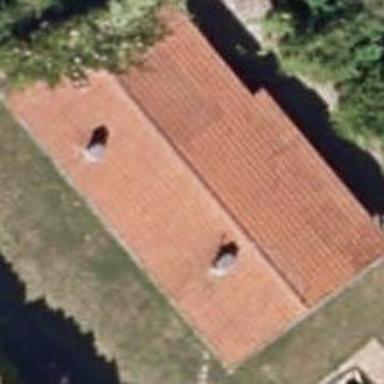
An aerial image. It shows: Simple house.